九年级 · 度量几何学
如图, 排水管截面的直径为 $26 \mathrm{~cm}$, 水面宽 $A B=24, O C \perp A B$, 则水的最大深度 $C D$ 为

  （第 6 题）

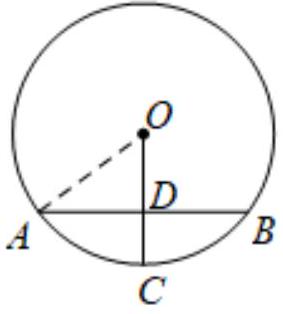
A. $14 \mathrm{~cm}$
  B. $16 \mathrm{~cm}$
  C. $7 \mathrm{~cm}$
  D. $8 \mathrm{~cm}$

答案: D
解析: 先求出 $O A$ 的长, 再由垂径定理求出 $A D$ 的长, 根据勾股定理求出 $O D$ 的长, 然后用 $O C-O D$ 即可求出结果.

【详解】解: $\because$ 排水管截面的直径为 $26 \mathrm{~cm}$,

$\therefore O A=13 \mathrm{~cm}$,

$\because O D \perp A B, A B=24 \mathrm{~cm}$,

$\therefore A D=B D=12 \mathrm{~cm}$,

$\therefore O D=\sqrt{O A^{2}-A D^{2}}=5 \mathrm{~cm}$,

$\therefore$ 水的最大深度 $C D=O C-O D=13-5=8 \mathrm{~cm}$,

故选: D.

【点睛】本题考查的是垂径定理的应用以及勾股定理, 根据垂径定理和勾股定理求出 $O D$ 的长是解决此题的关键.